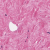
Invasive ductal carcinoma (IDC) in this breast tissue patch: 0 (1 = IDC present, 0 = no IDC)